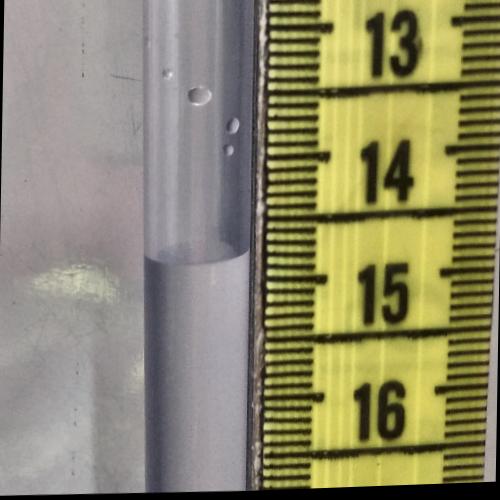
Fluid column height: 14.8 cm